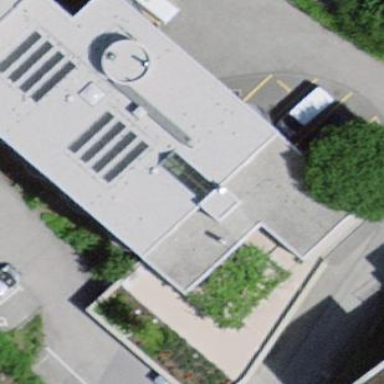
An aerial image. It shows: Hospital building.